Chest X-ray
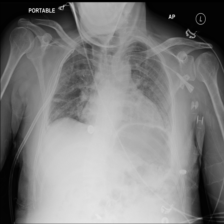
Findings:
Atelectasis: negative
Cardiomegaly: negative
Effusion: negative
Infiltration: negative
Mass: negative
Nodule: negative
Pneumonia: negative
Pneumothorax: negative
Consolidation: negative
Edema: negative
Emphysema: negative
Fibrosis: negative
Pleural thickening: negative
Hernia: negative